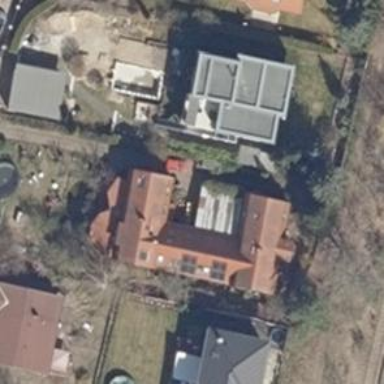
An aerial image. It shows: Detached building.